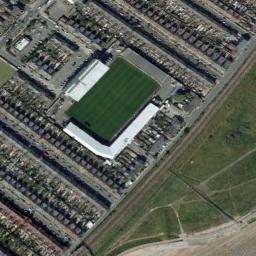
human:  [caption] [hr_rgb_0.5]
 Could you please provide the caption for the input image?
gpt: The stadium is next to some buildings and grass .

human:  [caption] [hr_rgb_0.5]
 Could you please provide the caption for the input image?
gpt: The square gymnasium is enclosed in the middle of a residential area, Next to the lawn .

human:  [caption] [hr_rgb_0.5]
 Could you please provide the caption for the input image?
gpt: There are many buildings beside the stadium .

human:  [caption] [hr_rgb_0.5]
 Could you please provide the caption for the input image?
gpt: This stadium has seats on two sides only .

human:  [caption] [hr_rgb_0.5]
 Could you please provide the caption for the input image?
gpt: There are many buildings and a green meadow beside the stadium .